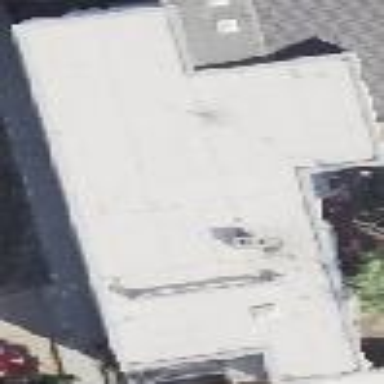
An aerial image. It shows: Kindergarten building.